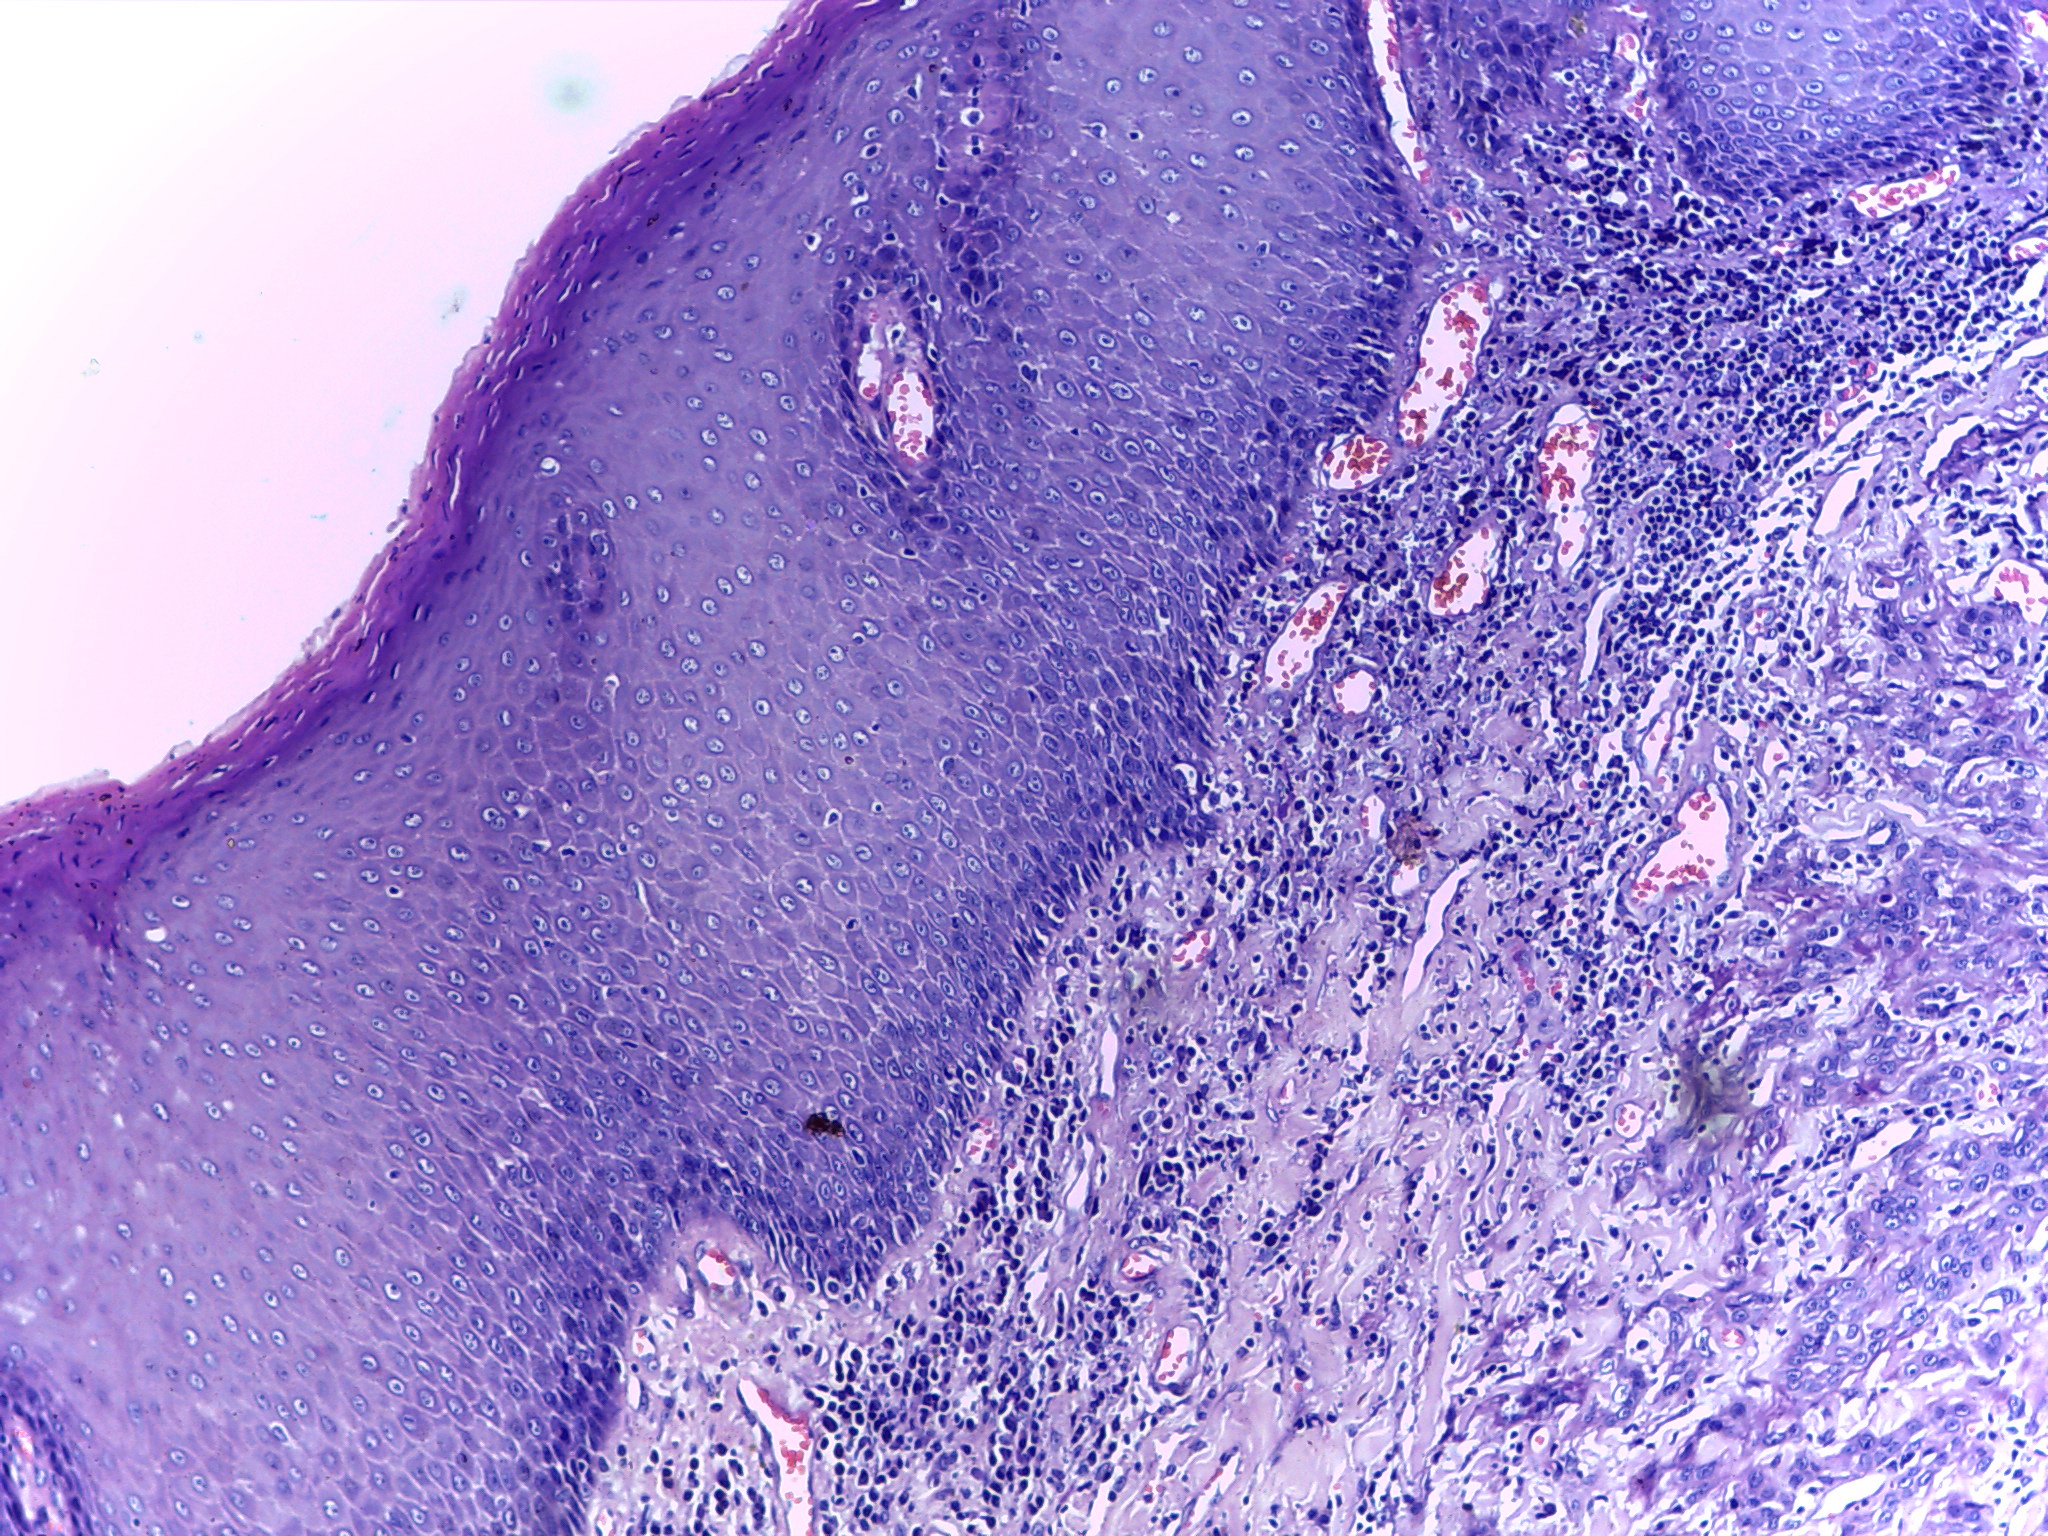
Diagnosis: Normal